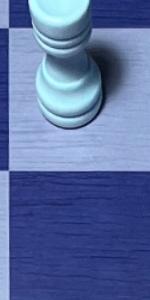
Label: Empty